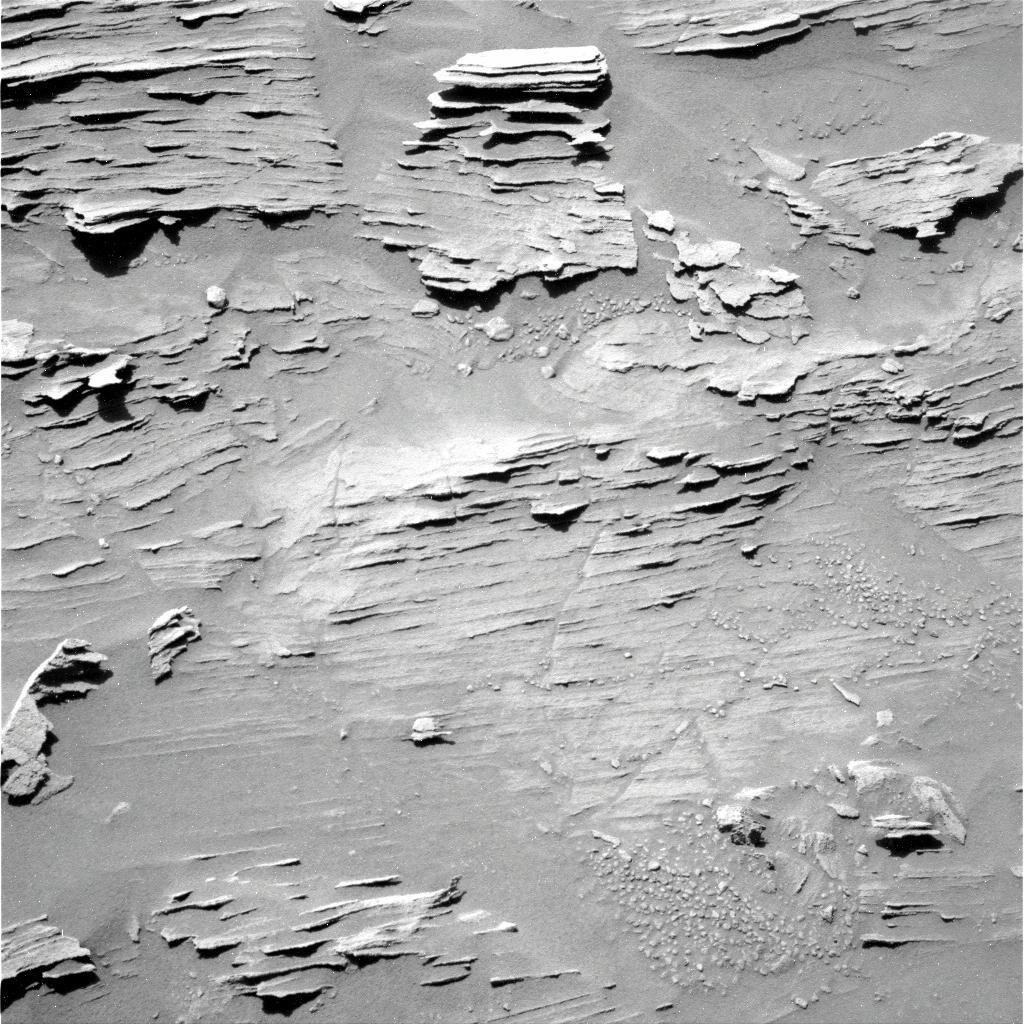
Terrain classes present: Bedrock, Gravel / Sand / Soil, Rock, Shadow